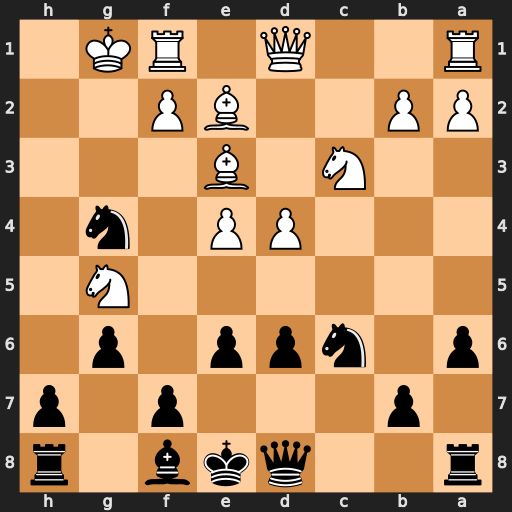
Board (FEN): r2qkb1r/1p3p1p/p1npp1p1/6N1/3PP1n1/2N1B3/PP2BP2/R2Q1RK1
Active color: b
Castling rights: kq
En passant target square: -
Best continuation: Nxe3 fxe3 Qxg5+